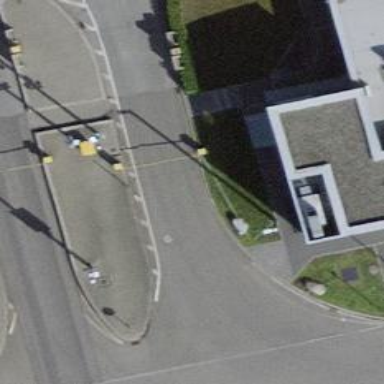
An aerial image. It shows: Lift gate barrier.